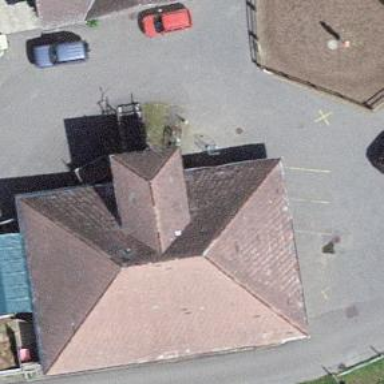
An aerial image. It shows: Stable building.